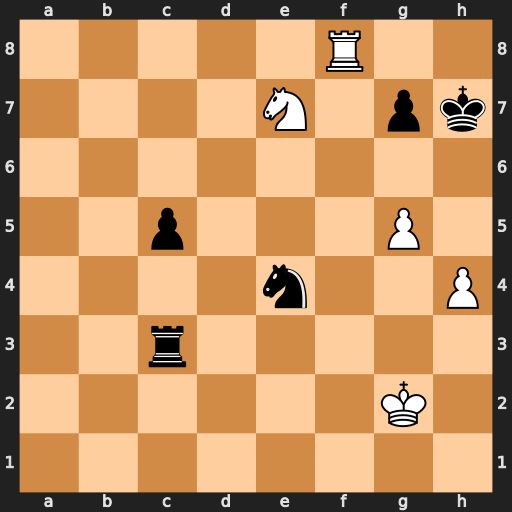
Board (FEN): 5R2/4N1pk/8/2p3P1/4n2P/2r5/6K1/8
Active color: w
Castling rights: -
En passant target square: -
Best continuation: g6+ Kh6 Rh8#